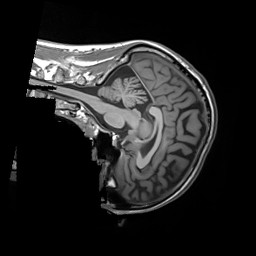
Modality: T1w
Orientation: sagittal
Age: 31
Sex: male
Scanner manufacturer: siemens
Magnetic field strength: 3 T
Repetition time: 1.55 s
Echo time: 0.00234 s